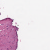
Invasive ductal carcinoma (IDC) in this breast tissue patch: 0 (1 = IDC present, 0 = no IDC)